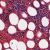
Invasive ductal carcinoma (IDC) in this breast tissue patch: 0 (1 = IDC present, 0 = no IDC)